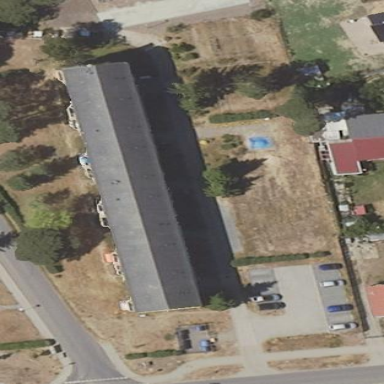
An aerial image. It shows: Terrace building.